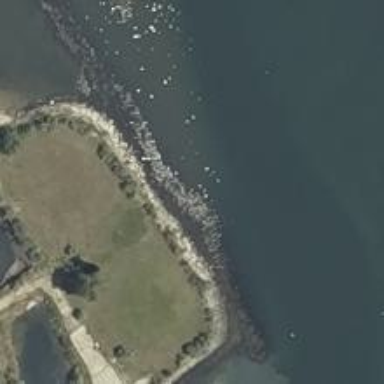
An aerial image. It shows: Breakwater made of rocks.